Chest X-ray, PA view. Patient: 46 years old, sex F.
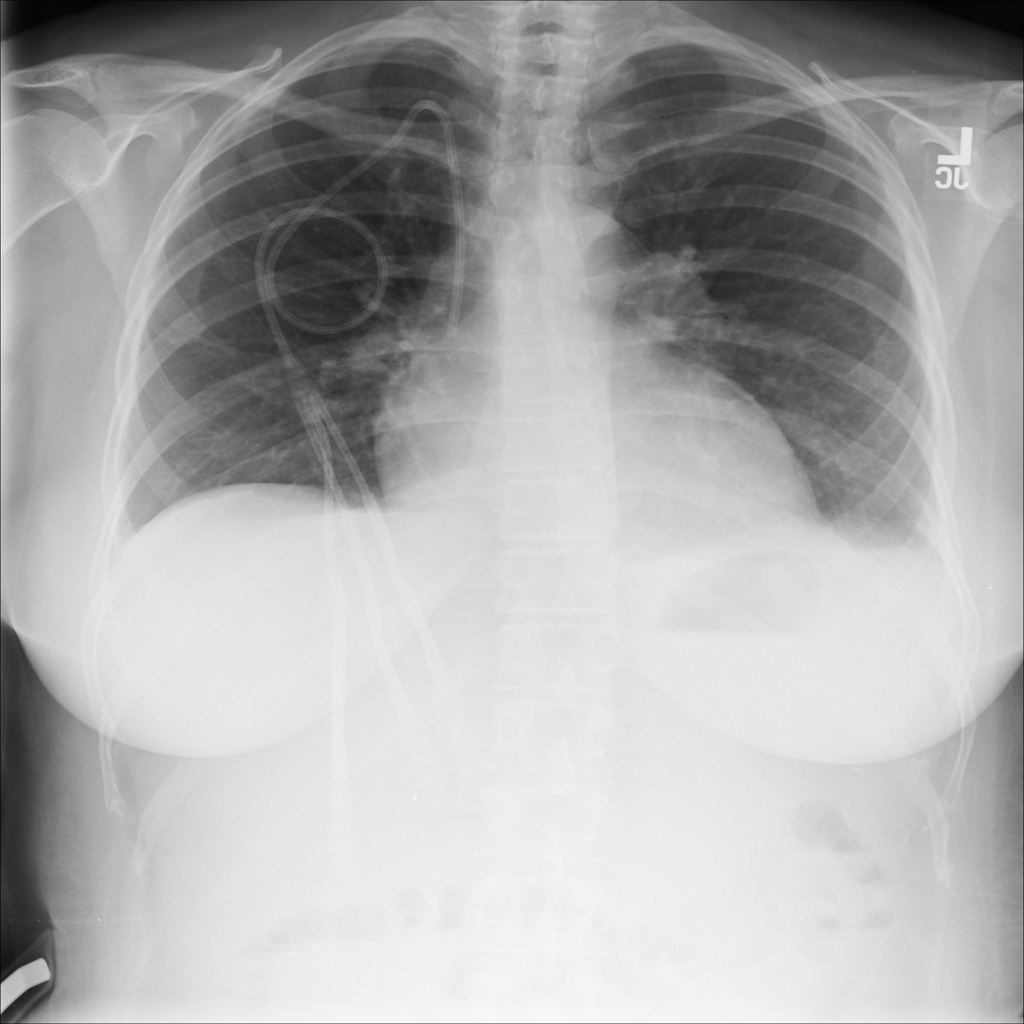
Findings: Effusion, Infiltration